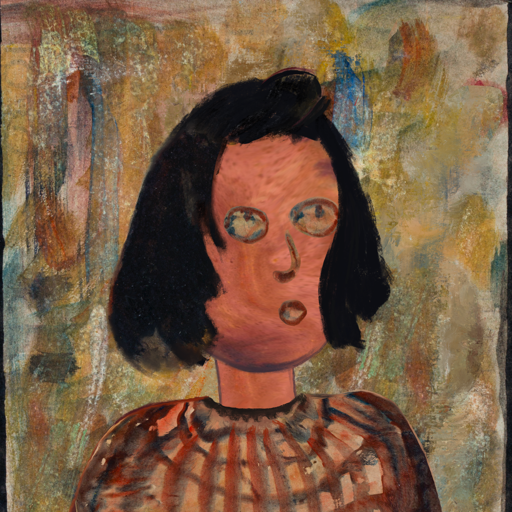
Background: Pipe, Head And Neck Side: Mother_And_Son_Mother, Face Side: Orphan, Bust: Orphan, Hair Side: Mosgoul, Head Accessory: Blank, Second Necklace: Blank, Necklace: Blank, Baby: Blank